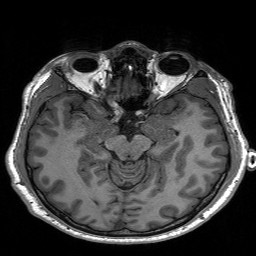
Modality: T1w
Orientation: coronal
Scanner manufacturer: siemens
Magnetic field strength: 3 T
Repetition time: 2.3 s
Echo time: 0.00197 s